Interaction volume radius: 5 \u00c5
Interaction volume height: 10 \u00c5
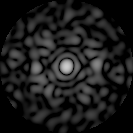
Disorder parameter: 0.7737